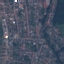
Label: Residential